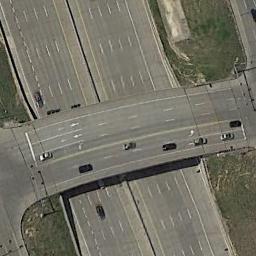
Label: overpass